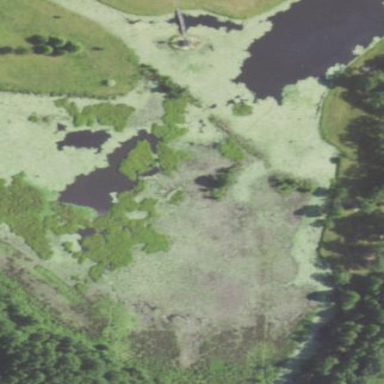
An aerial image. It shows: Pond surrounded by natural water.